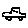
Label: car